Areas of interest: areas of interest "Scenic Spot"
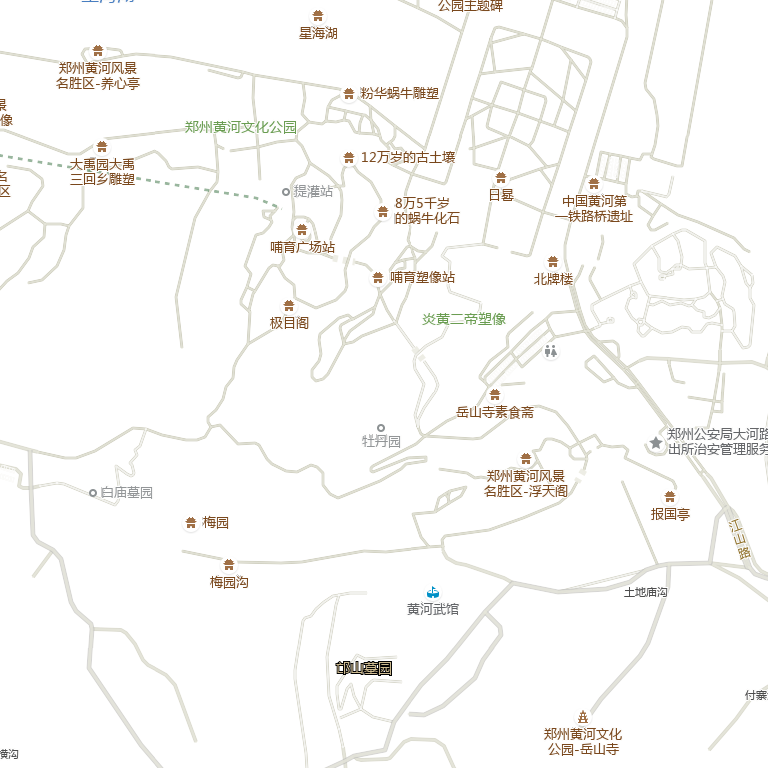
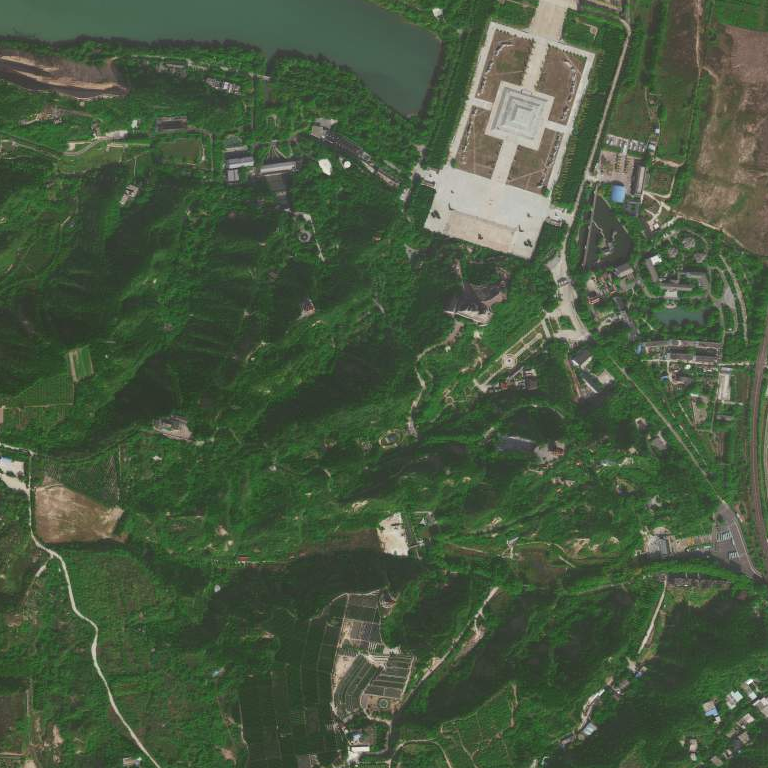